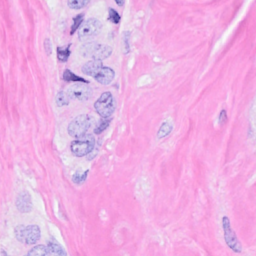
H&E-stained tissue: Breast